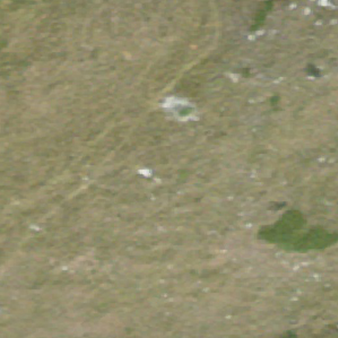
Label: other